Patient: sex M, age 63
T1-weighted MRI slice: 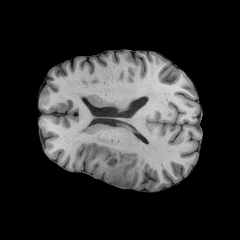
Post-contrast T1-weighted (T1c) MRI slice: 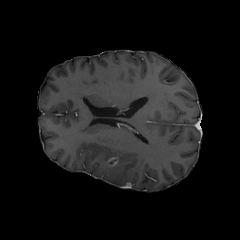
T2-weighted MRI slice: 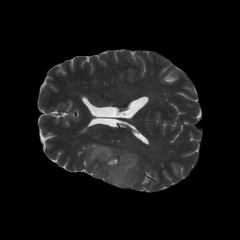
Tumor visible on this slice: yes
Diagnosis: Glioblastoma, IDH-wildtype
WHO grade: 4